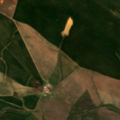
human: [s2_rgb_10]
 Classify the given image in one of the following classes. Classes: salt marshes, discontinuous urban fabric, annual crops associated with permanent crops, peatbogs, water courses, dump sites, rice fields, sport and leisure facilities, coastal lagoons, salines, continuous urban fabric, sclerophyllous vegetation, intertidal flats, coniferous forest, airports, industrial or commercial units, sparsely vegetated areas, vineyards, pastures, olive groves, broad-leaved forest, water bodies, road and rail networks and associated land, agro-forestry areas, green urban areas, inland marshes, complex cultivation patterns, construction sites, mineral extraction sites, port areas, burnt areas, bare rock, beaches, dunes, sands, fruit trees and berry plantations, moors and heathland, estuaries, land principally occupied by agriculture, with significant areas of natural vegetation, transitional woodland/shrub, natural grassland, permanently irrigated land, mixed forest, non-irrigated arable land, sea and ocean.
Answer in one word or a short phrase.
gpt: non-irrigated arable land